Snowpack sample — Loveland Pass, Silver Plume, Colorado, USA (1/12/25, 11:40 AM MST)
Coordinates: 39.66, -105.88
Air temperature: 7 °F
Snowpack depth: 140 cm
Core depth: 10 cm
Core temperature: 41 °F
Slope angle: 11°, slope face: 30°
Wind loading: high
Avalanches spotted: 2
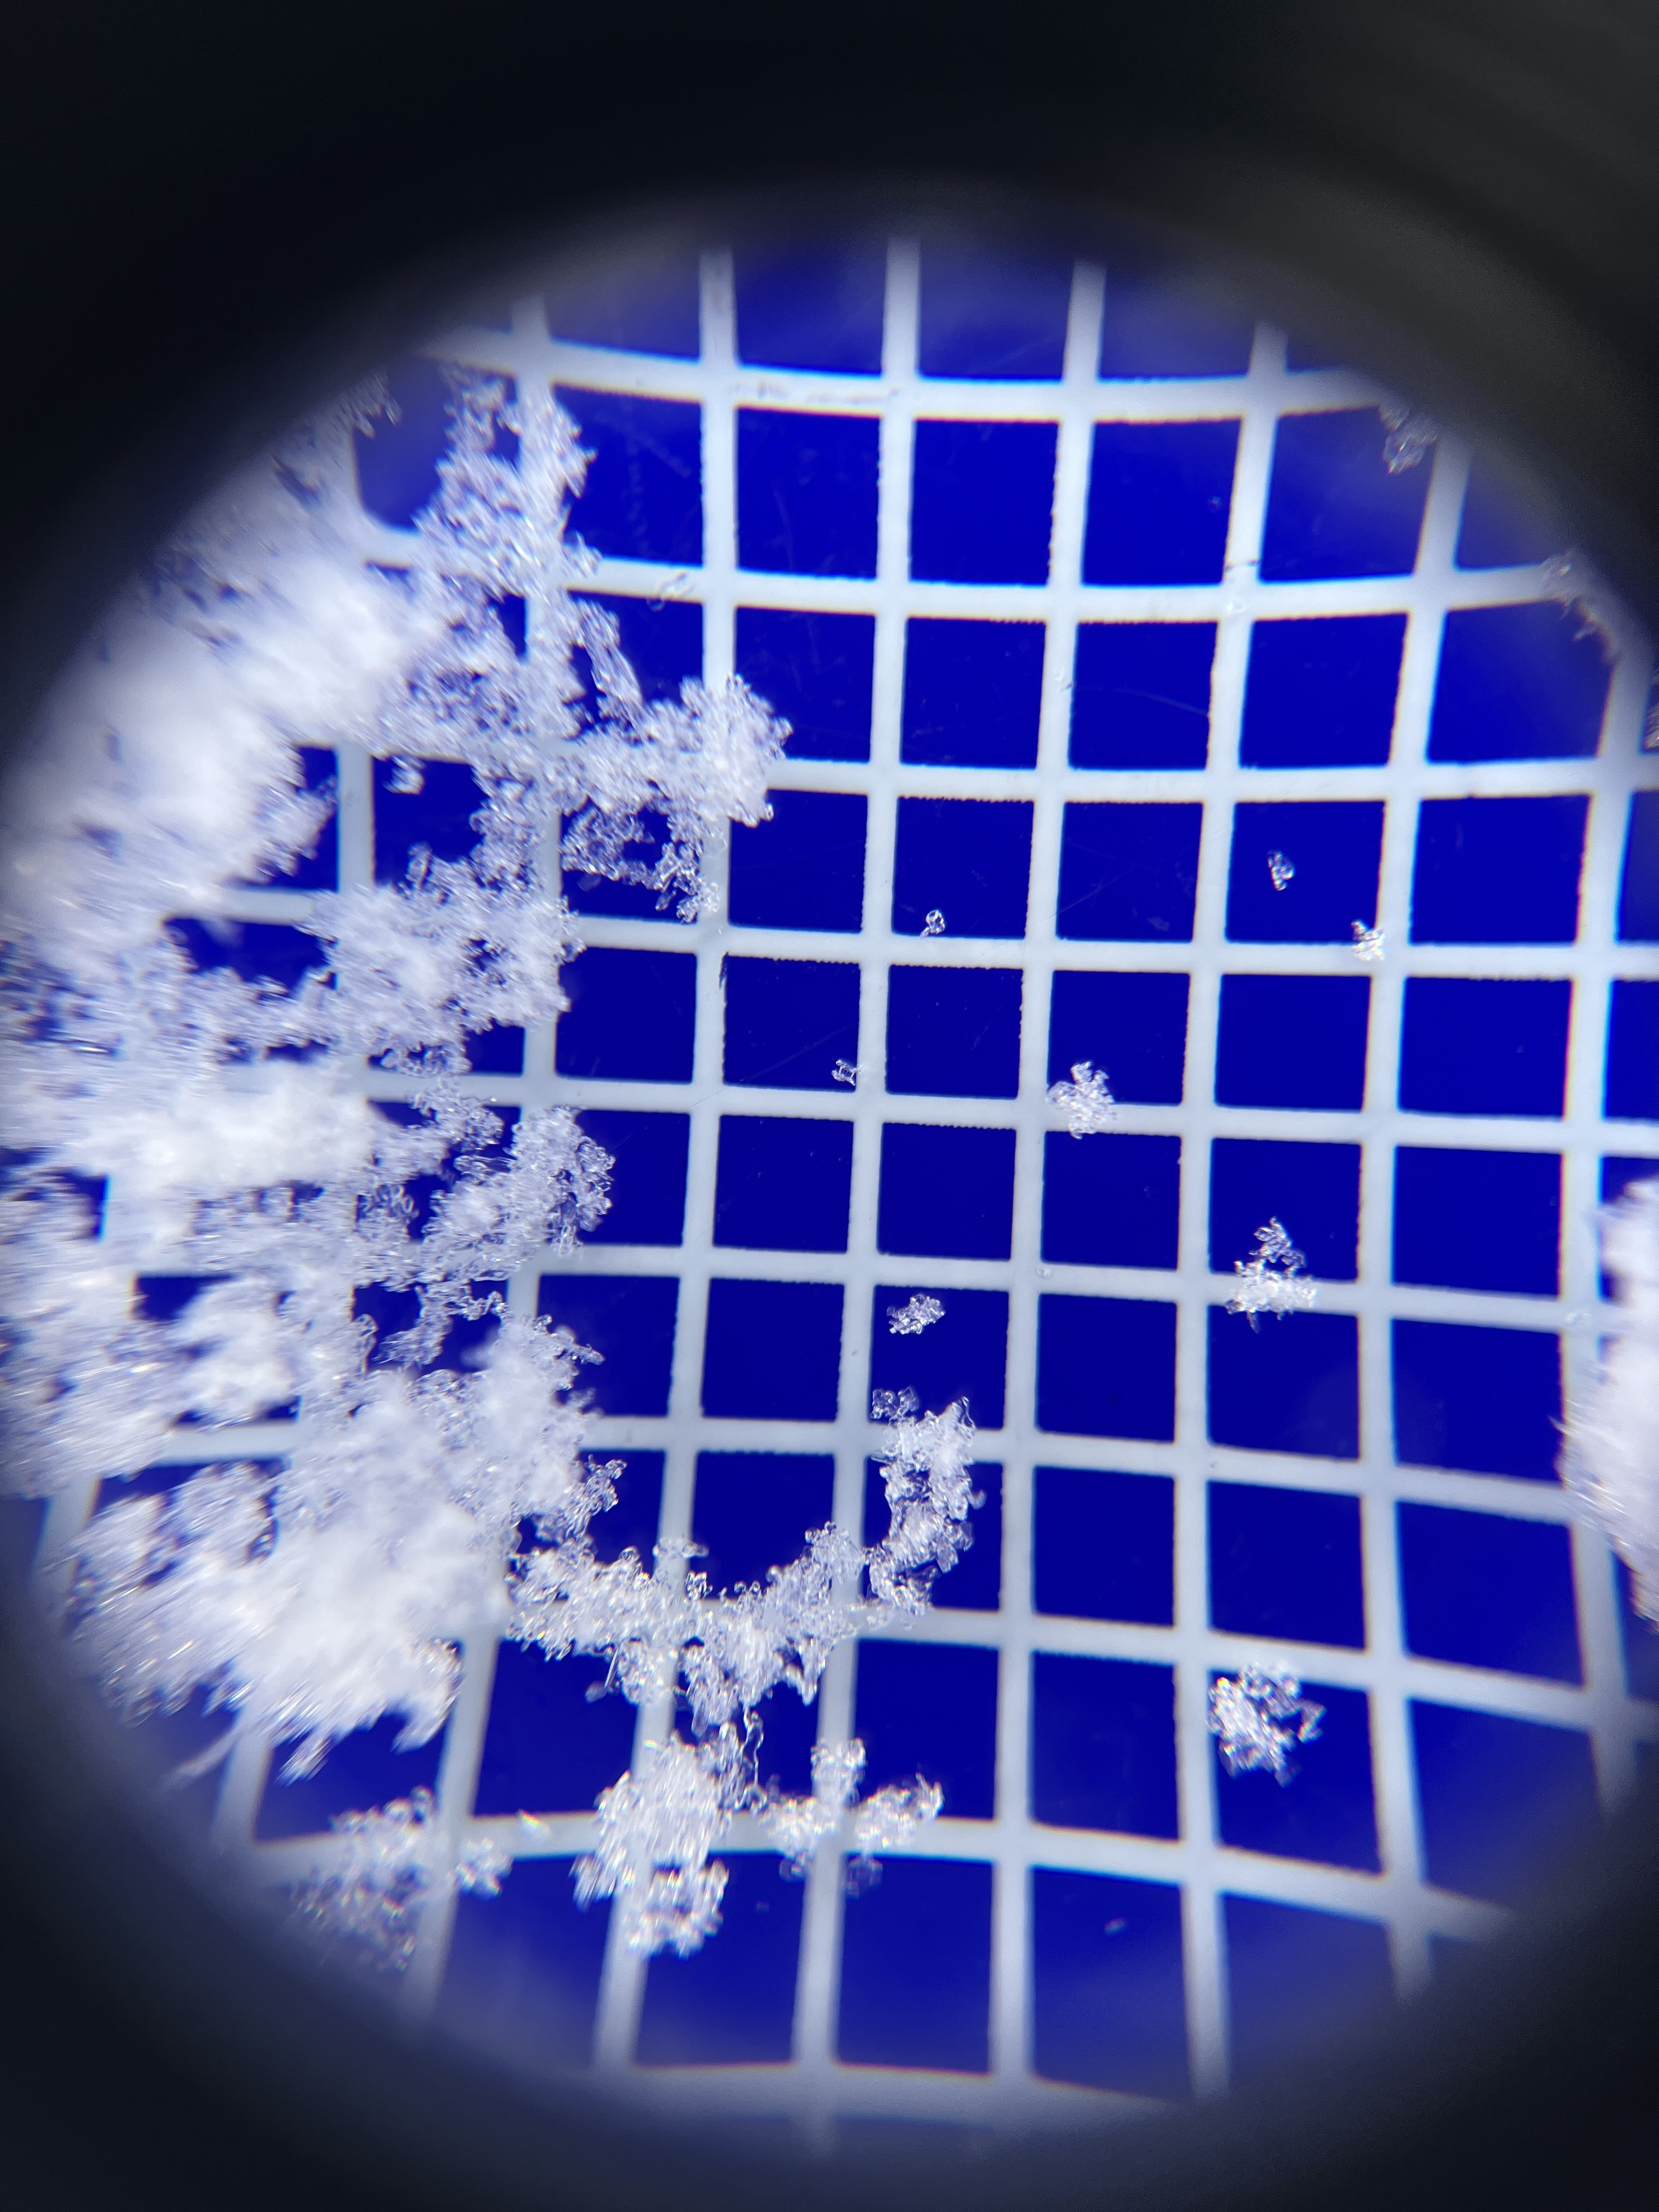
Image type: magnified_profile
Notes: Pilot using slightly modified coring method that took too large segment for snow profile picturing, advised not to use in higher level models. Two avalanche on south face nearby, partially cloudy with light snow in the last 24 hours. Lots of wind loading on eastern features.